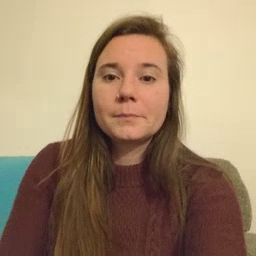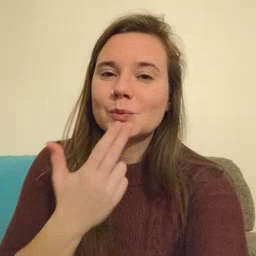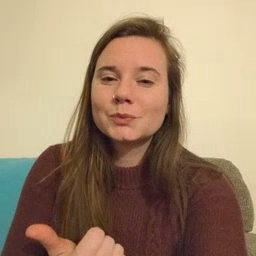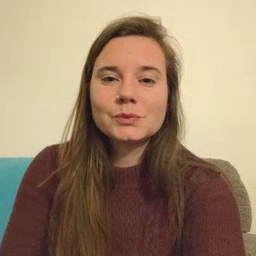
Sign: cute